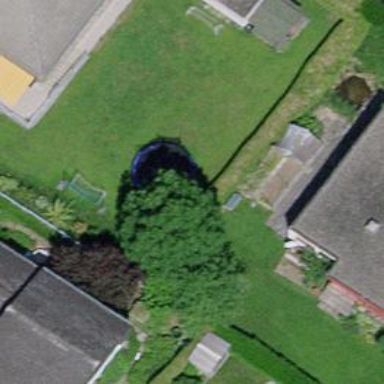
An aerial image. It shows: Hedge acting as barrier.